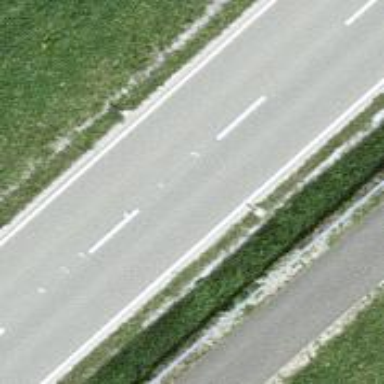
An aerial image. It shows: Primary road with asphalt surface.